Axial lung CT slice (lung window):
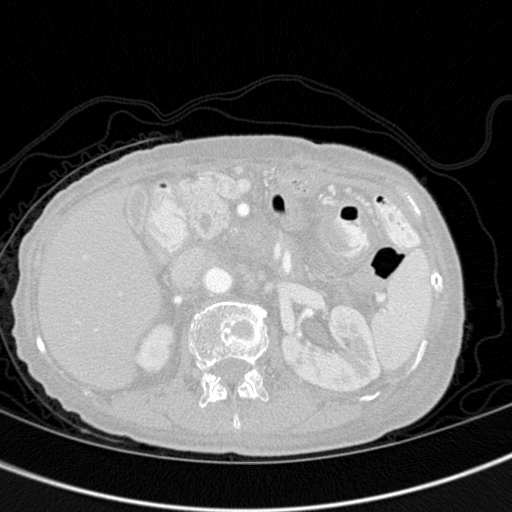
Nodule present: no